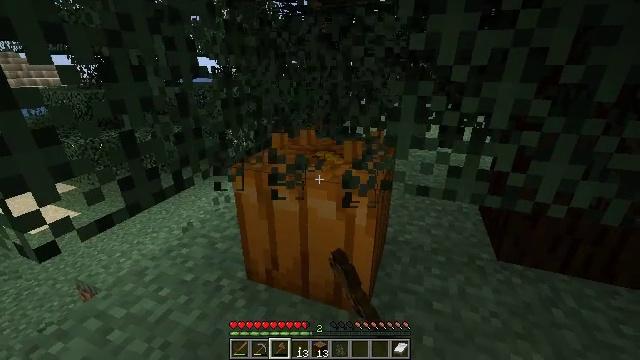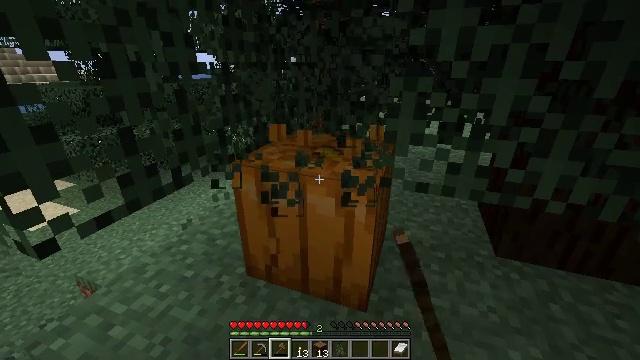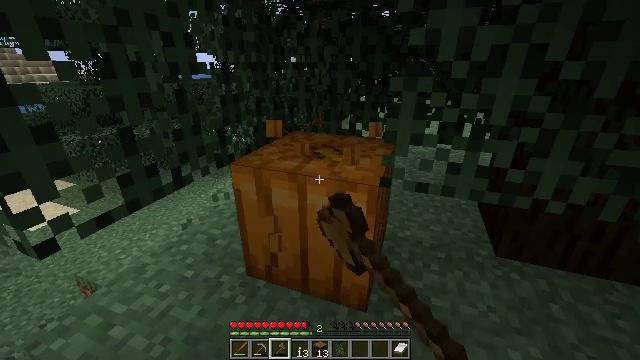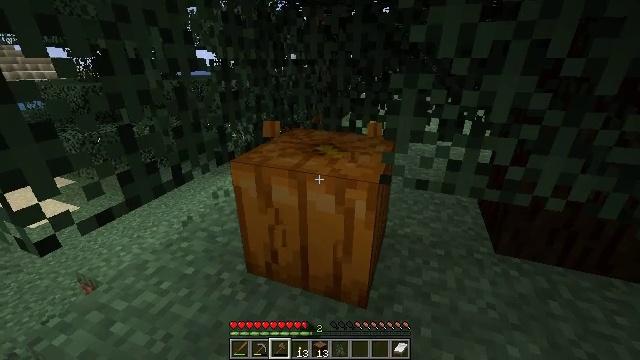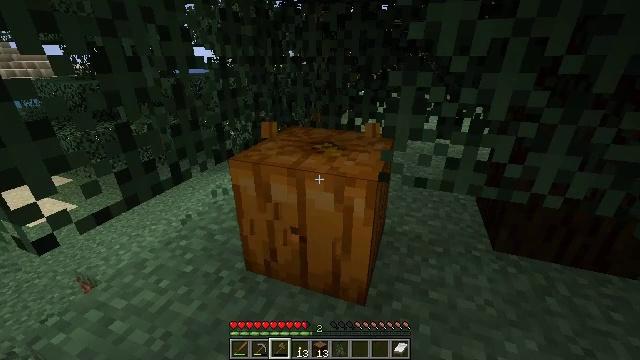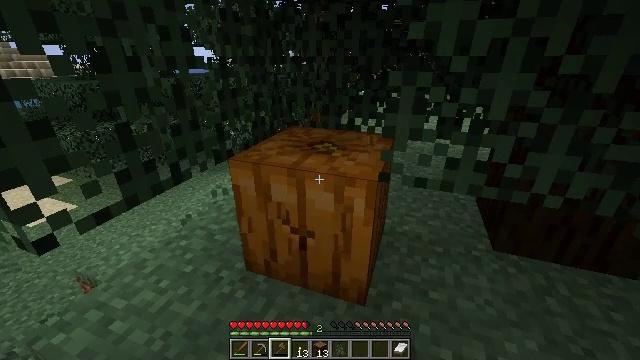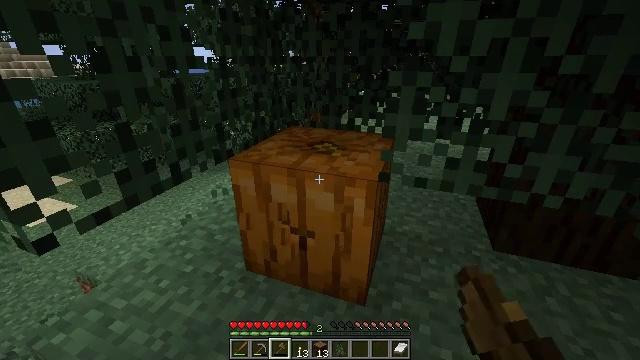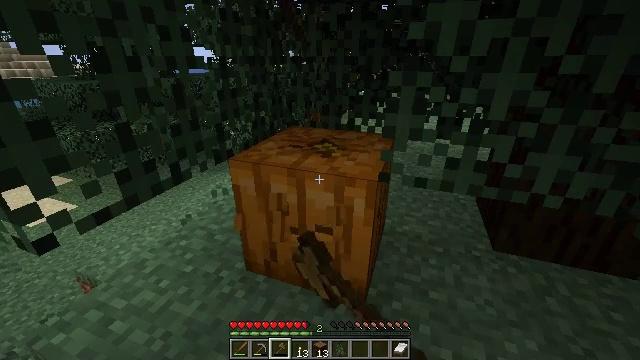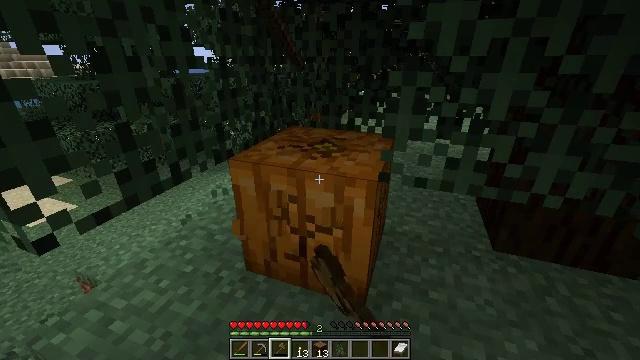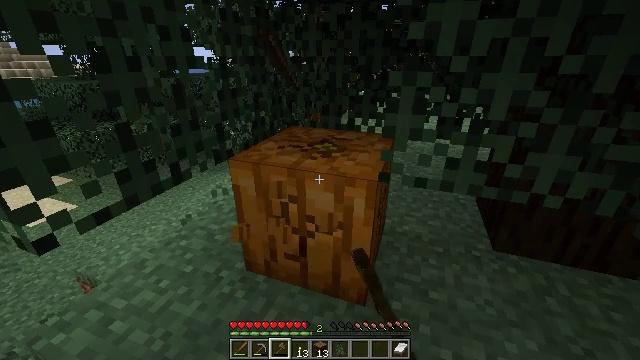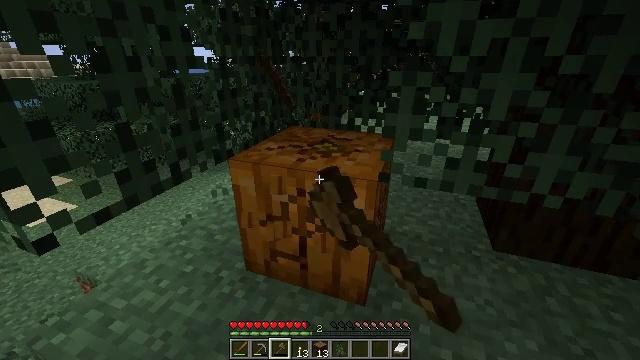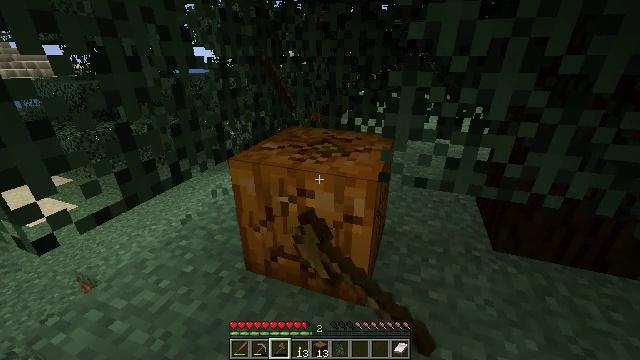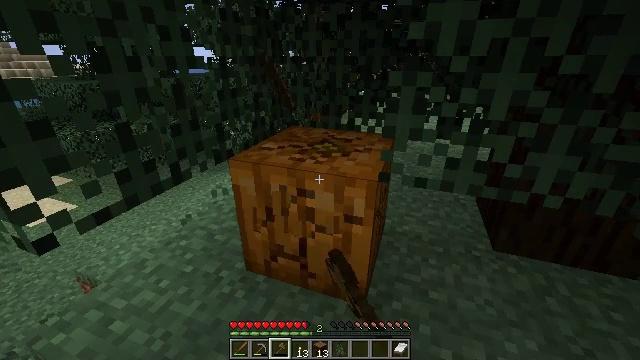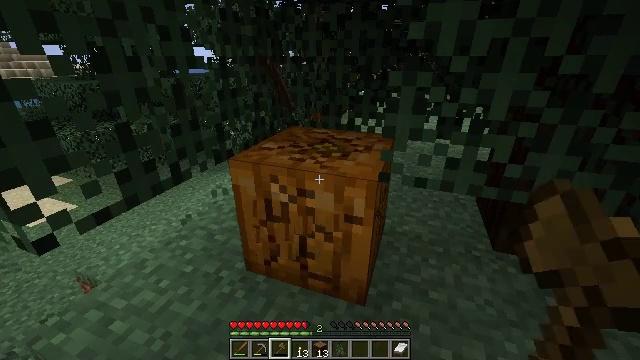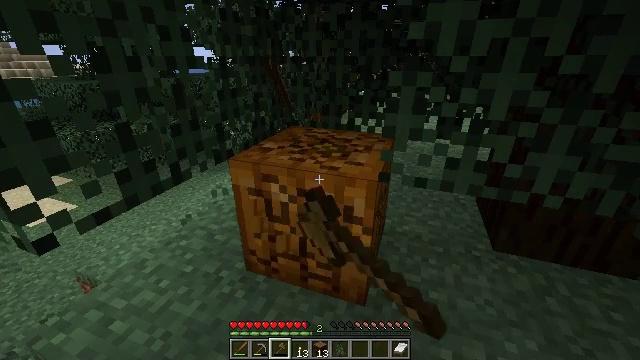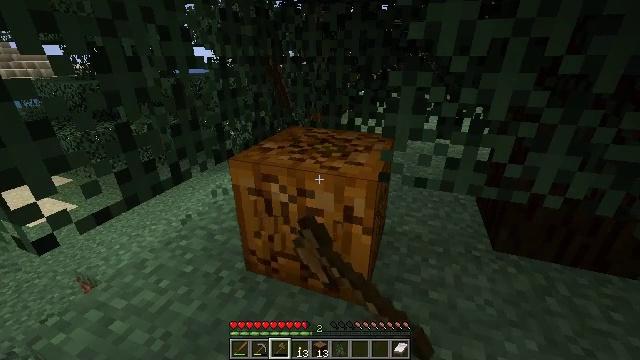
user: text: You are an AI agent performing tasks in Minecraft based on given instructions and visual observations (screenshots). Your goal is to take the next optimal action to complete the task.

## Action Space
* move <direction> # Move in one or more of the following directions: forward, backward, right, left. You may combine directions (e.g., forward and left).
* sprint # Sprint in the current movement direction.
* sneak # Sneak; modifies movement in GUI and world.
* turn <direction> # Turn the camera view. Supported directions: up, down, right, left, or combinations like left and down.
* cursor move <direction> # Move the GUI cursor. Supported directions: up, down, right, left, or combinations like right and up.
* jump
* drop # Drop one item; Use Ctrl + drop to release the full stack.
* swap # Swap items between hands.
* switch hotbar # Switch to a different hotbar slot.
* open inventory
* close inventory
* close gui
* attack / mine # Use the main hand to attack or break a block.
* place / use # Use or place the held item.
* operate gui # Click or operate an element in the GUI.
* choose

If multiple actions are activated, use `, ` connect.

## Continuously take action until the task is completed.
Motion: motion action
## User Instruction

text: Collect the pumpkin by holding left button.
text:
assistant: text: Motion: attack / mine
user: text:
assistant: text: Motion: attack / mine
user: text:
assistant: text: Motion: attack / mine
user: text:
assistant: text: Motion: attack / mine
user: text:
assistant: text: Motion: attack / mine
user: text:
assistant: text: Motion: attack / mine
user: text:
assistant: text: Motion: attack / mine
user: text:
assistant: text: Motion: attack / mine
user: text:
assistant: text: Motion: attack / mine
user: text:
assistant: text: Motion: attack / mine
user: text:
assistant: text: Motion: attack / mine
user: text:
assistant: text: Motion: attack / mine
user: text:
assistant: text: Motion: attack / mine
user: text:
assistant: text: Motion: attack / mine
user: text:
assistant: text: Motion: attack / mine
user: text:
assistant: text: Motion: attack / mine
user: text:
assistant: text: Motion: attack / mine
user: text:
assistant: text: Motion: attack / mine
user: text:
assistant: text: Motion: attack / mine
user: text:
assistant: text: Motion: attack / mine
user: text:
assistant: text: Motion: attack / mine
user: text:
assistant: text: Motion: attack / mine